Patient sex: M
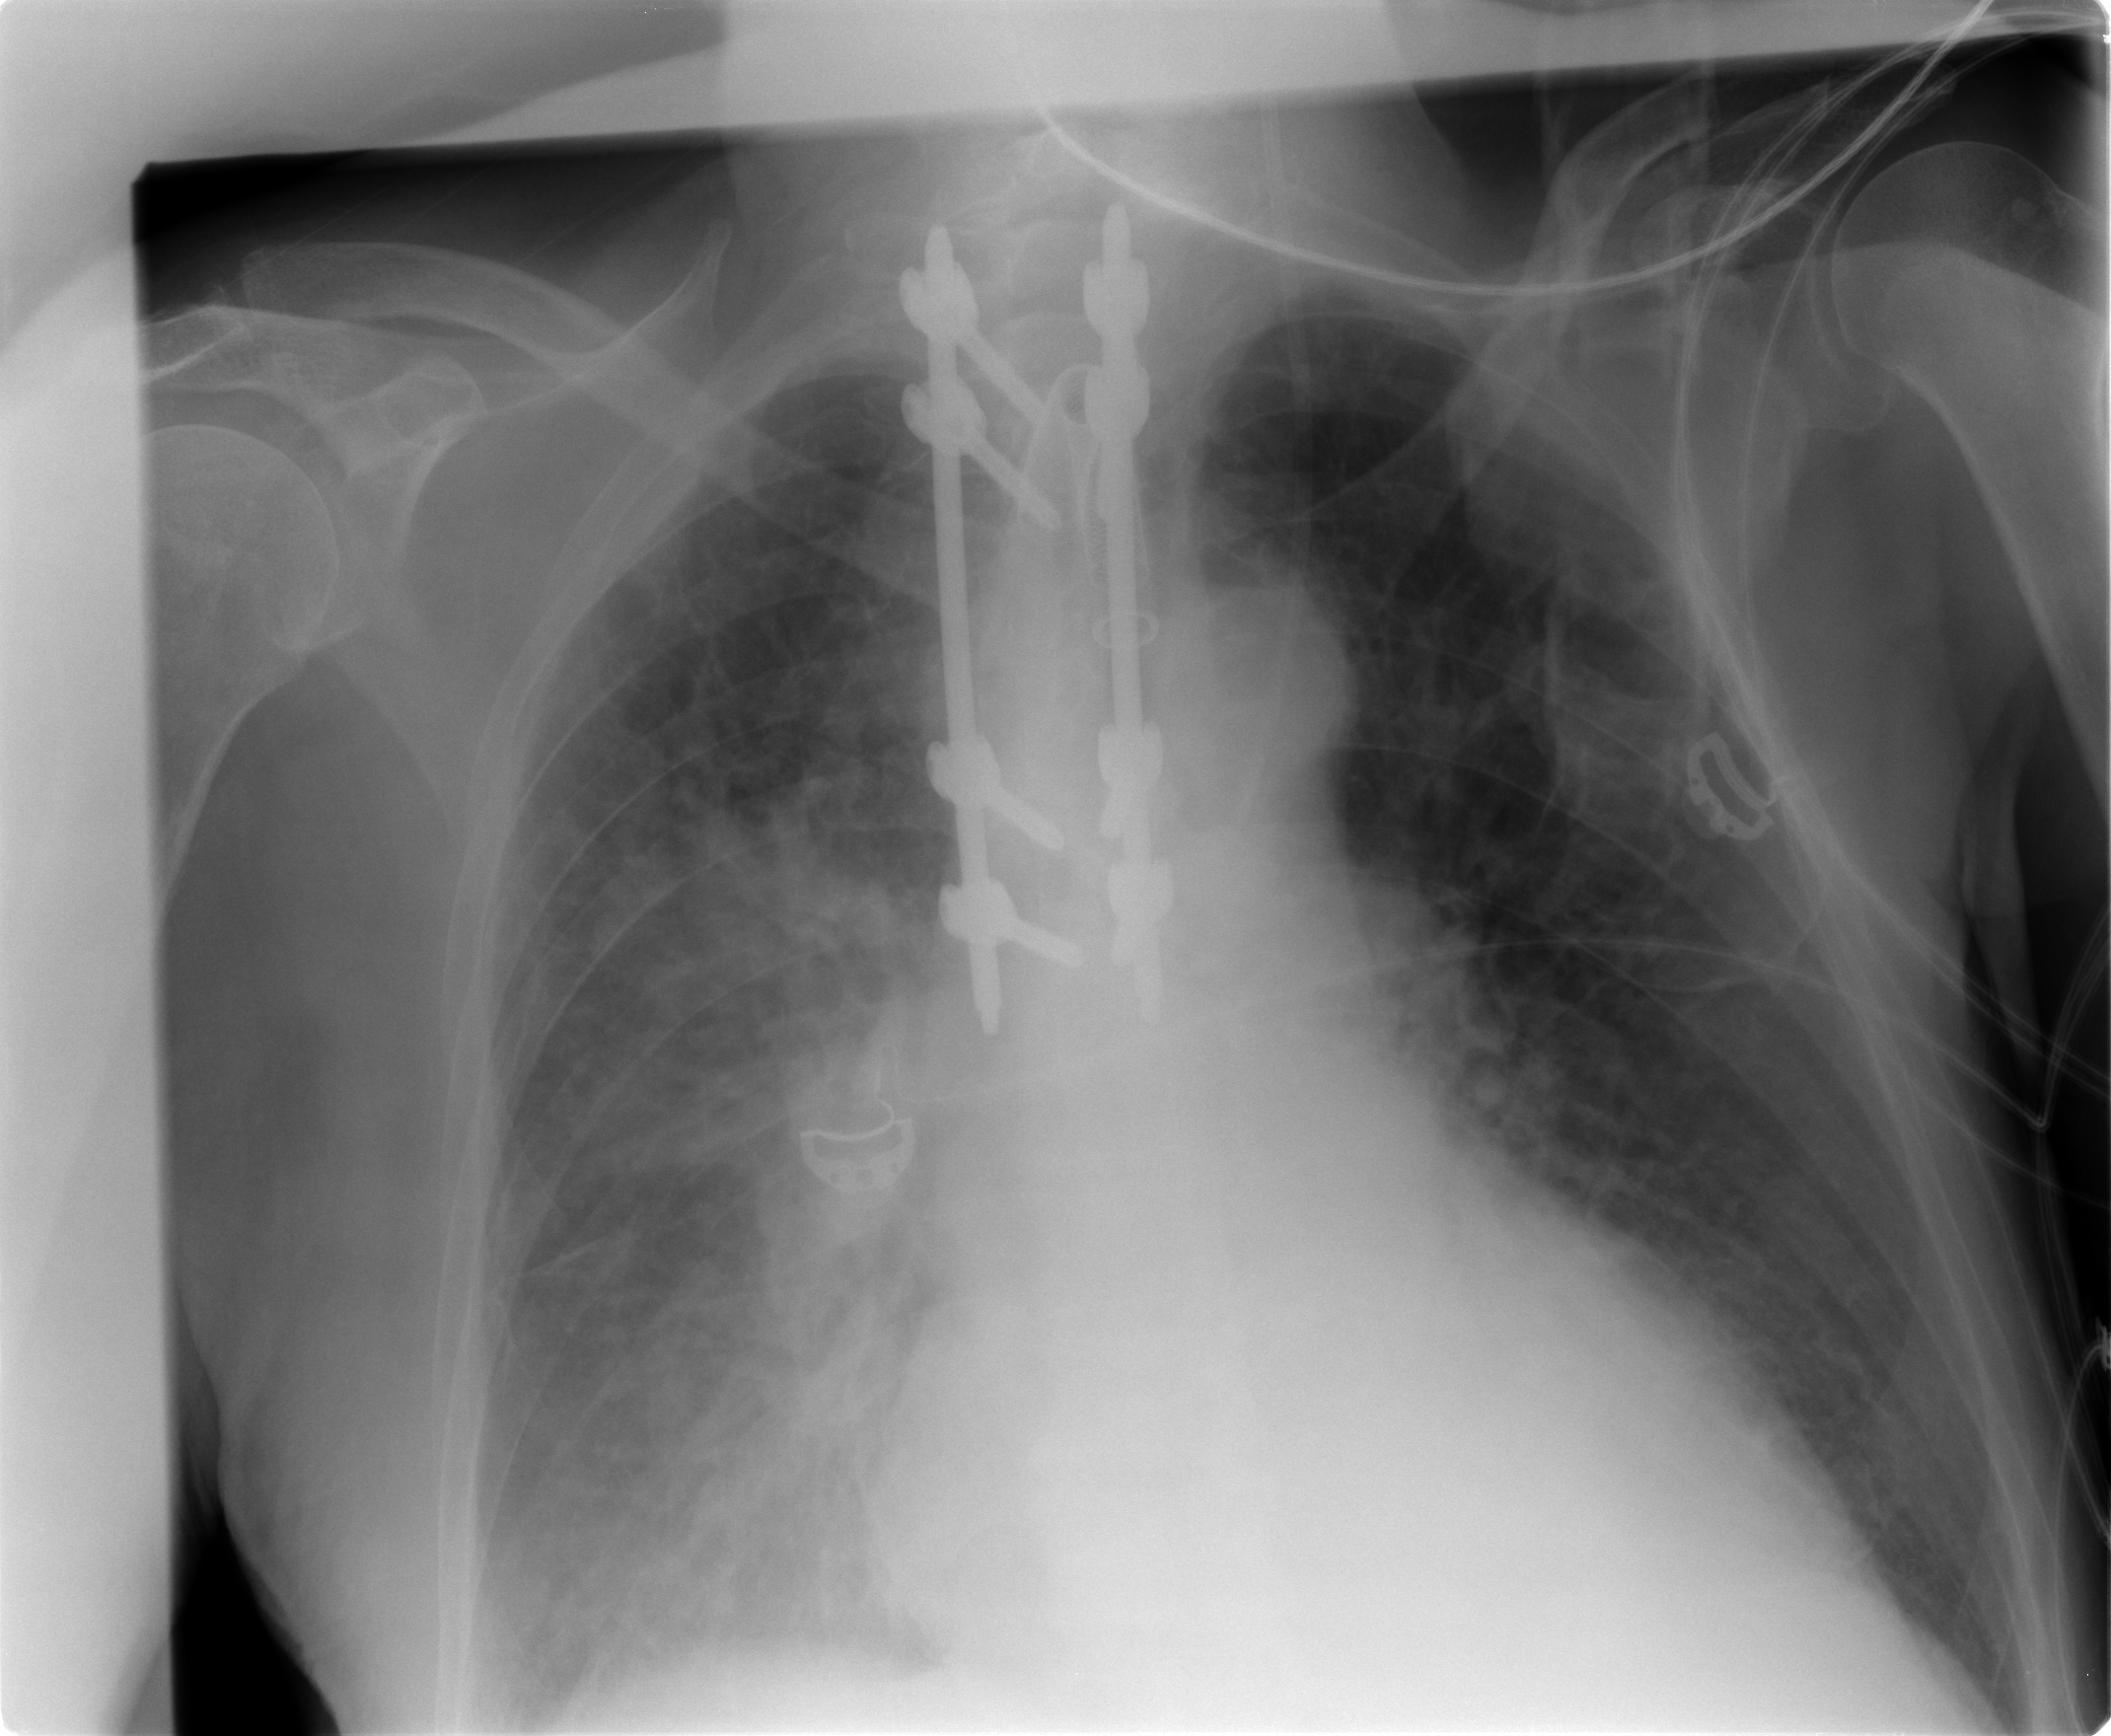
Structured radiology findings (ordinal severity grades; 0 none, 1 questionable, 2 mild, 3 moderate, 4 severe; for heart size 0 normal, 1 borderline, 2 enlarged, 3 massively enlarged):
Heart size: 2
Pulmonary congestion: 3
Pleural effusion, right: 2
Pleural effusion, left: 2
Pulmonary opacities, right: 3
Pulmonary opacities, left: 2
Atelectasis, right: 2
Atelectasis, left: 2